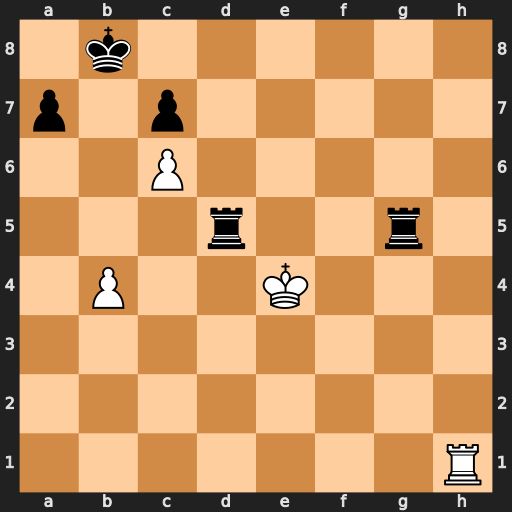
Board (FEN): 1k6/p1p5/2P5/3r2r1/1P2K3/8/8/7R
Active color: w
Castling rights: -
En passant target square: -
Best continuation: Rh8+ Rg8 Rxg8+ Rd8 Rxd8#